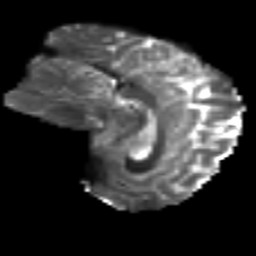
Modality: T2w
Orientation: sagittal
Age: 23
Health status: ill
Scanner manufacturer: philips
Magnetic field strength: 3 T
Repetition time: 9 s
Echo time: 0.127 s